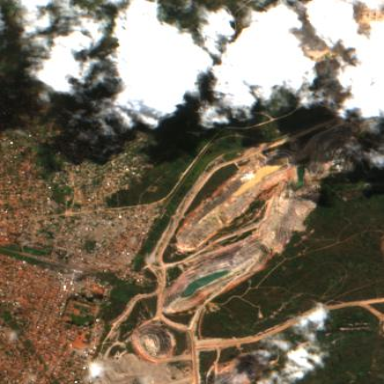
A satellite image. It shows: Quarry area.